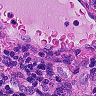
Metastatic tissue present: yes